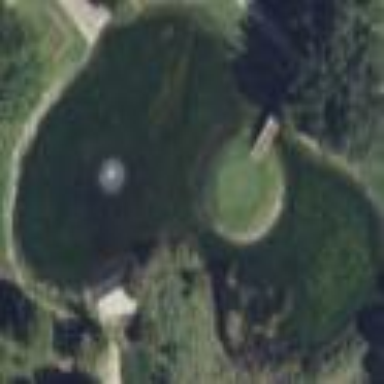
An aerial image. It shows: Water hazard on golf course. The hazard is natural water feature.